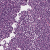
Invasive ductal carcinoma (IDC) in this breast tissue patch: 1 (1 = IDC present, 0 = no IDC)